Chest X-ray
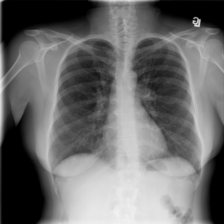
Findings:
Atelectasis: negative
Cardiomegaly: negative
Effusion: negative
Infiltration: negative
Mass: negative
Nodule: negative
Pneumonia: negative
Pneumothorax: negative
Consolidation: negative
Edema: negative
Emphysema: negative
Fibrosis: negative
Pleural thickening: negative
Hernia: negative